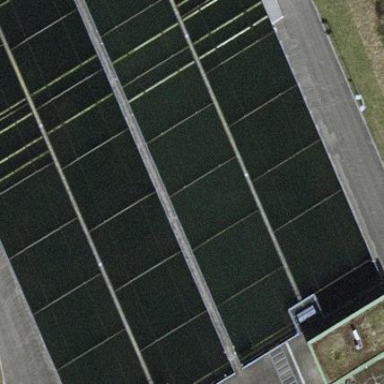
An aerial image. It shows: Body of wastewater.